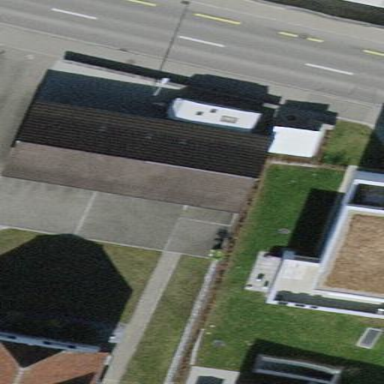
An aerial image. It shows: Group of garages.